Question: I have these two methods:
'''
func showSpinner()
{
let spinner = UIActivityIndicatorView(activityIndicatorStyle: .White)
spinner.startAnimating()
self.navigationItem.leftBarButtonItem = UIBarButtonItem(customView: spinner)
self.navigationItem.hidesBackButton = true
}
func hideSpinner()
{
self.navigationItem.leftBarButtonItem = nil
self.navigationItem.hidesBackButton = false
}
'''
In 'viewDidLoad' I call 'showSpinner' and then after data loaded I call 'hideSpinner'. But backButton often jumping on 'hideSpinner'. How to fix it?

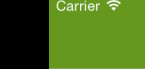
Answer: You can use delay to show the back button after removing the spinner. Like 0.2 seconds or as per the requirement
'''
func hideSpinner()
{
self.navigationItem.leftBarButtonItem = nil
dispatch_after(1, dispatch_get_main_queue()) { () -> Void in
self.navigationItem.hidesBackButton = false
};
}
'''